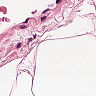
Metastatic tissue present: no